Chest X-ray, PA view. Patient: 53 years old, sex M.
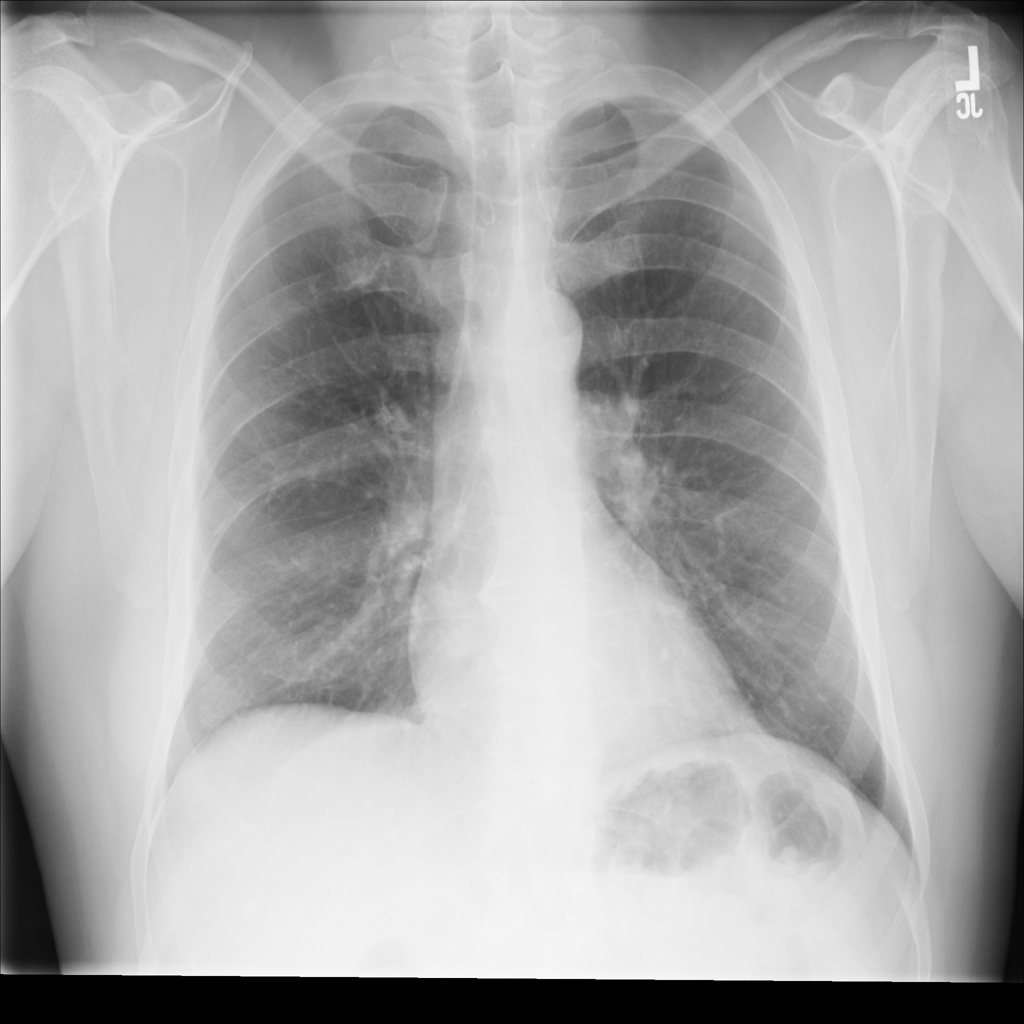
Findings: No Finding